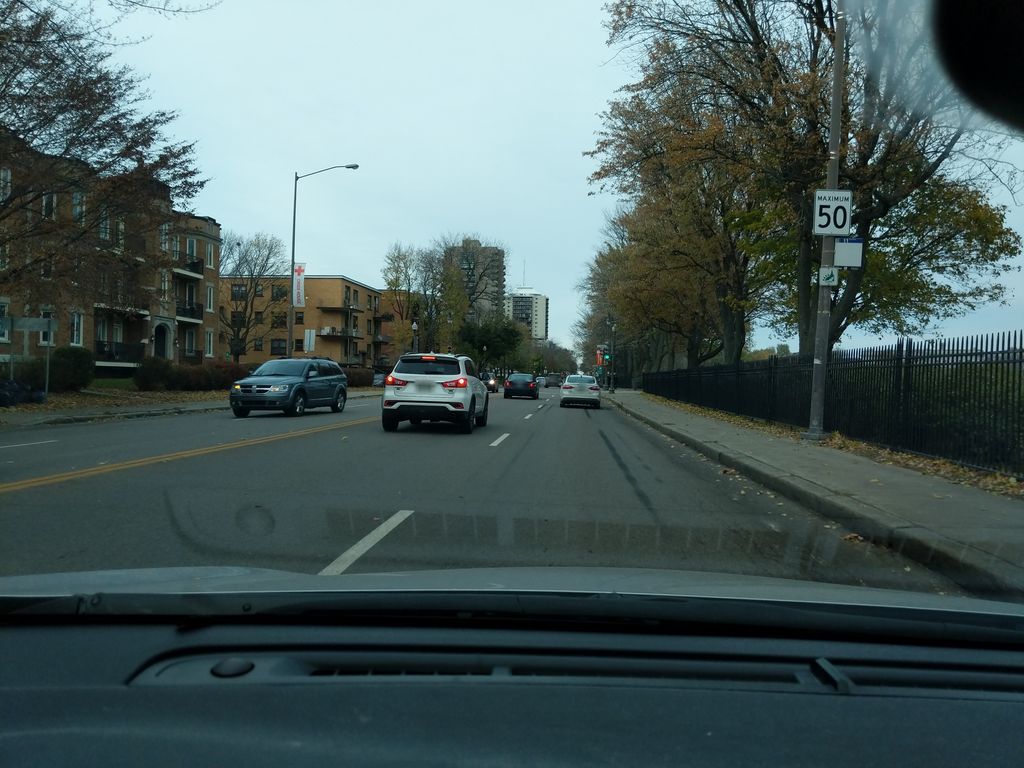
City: quebec_city